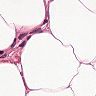
Metastatic tissue present: no